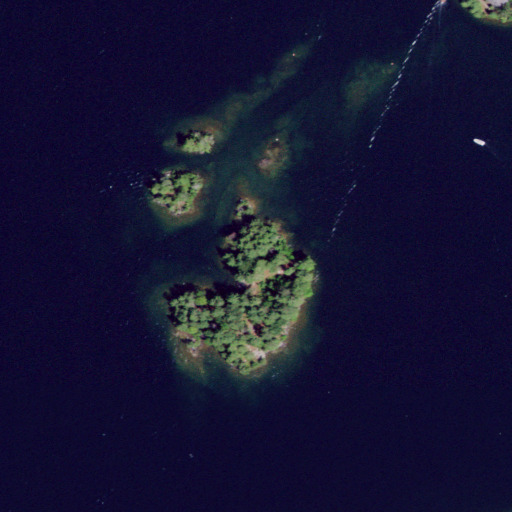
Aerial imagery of island in New York named Hen and Chickens Islands containing open water and open development